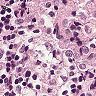
Metastatic tissue present: no